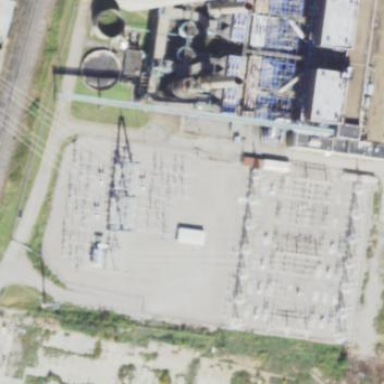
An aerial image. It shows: Power substation dedicated to generation.